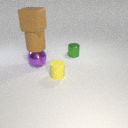
large purple metal sphere in front of small green metal cylinder